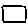
Label: square